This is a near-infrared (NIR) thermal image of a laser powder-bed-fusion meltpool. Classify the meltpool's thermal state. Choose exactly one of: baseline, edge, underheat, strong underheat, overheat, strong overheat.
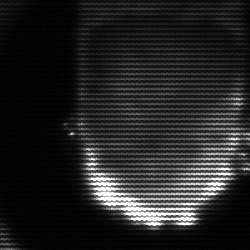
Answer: baseline